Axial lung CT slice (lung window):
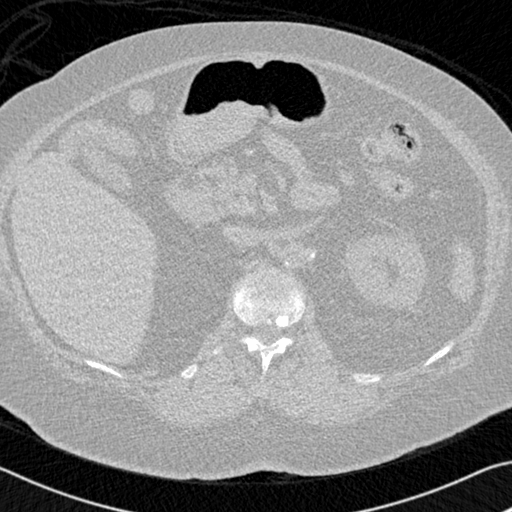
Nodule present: no